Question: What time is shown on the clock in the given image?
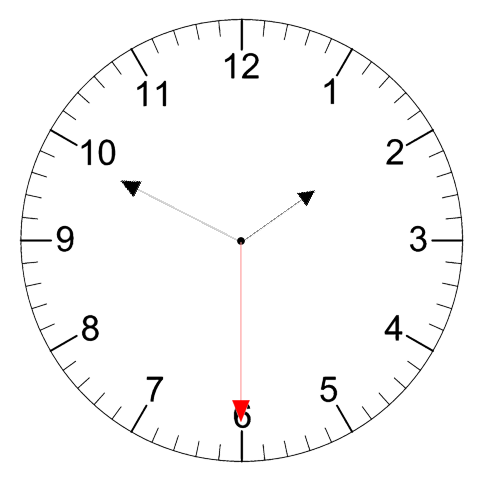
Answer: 01:49:30